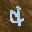
Label: 4